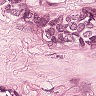
Metastatic tissue present: yes